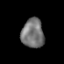
Tissue: prostate
Cell type: T cells
Senescence score: 0.3226
Nuclear area (px): 644
Mean DAPI intensity: 116.491